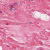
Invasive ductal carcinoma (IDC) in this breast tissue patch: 0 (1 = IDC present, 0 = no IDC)